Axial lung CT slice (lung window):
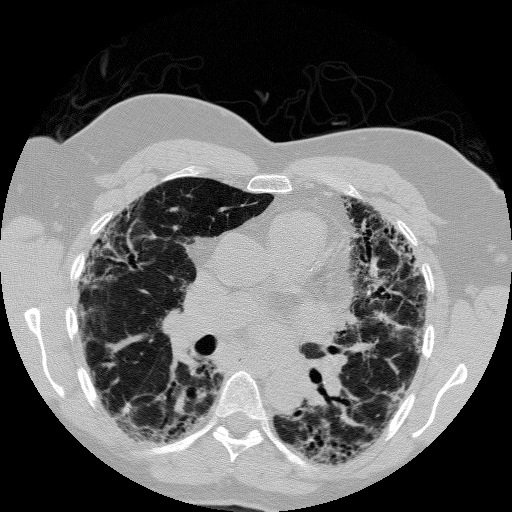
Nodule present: no